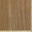
Piece: xx